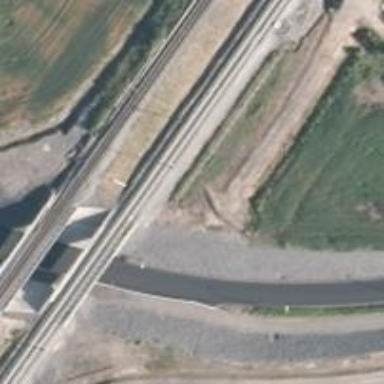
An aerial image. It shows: Bridge used by trains with continuous electrified contact lines.